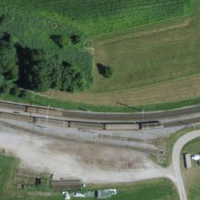
EUNIS habitat code: 23
Species observed at this site:
Salvia pratensis